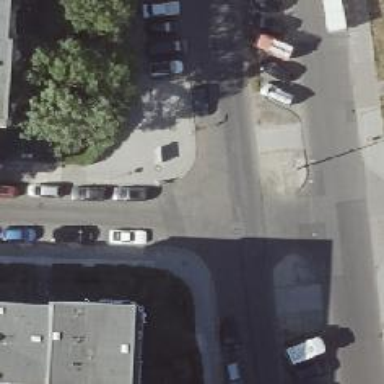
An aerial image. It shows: Residential road with separate sidewalks for both sides. On-street parallel parking lanes are available on both sides of the road.